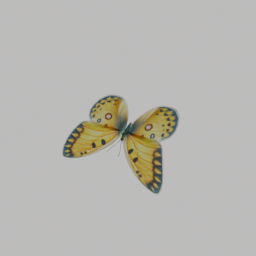
Label: animals